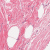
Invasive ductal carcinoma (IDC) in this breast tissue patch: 0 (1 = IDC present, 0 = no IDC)